Question: I am getting icon prop and passing it to styled function to create a stylized icon based on it
'''
const IconComponent = ({ isActive, icon }) => {
const StyledIcons = styled(icon)'
fill: #1f6ed4;
& path {
fill: ${(props) => (props.isActive ? '#1F6ED4' : '#232323')};
}
'
return <StyledIcons isActive={isActive} />
}
'''
, but I am getting warnings like below:

Is there any other way to create my 'StyledIcons' component
and at the same time receive the icon prop ?
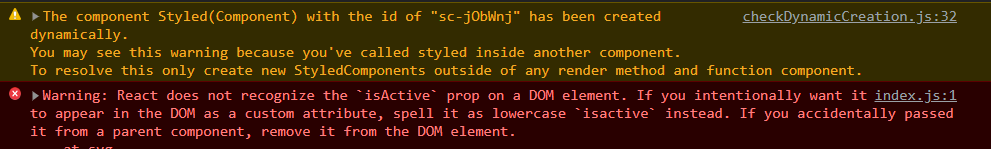
Answer: You must move your 'StyledIcons' outside the 'IconComponent' component and use the <URL> to pass your 'icon' component:
'''
const StyledIcons = styled.svg'
fill: #1f6ed4;
& path {
fill: ${(props) => (props.isActive ? '#1F6ED4' : '#232323')};
}
'
const IconComponent = ({ isActive, icon }) => {
return <StyledIcons as={icon} isActive={isActive} />
};
'''
Working example
<URL>
And if you don't have control over the 'icon' prop and want to avoid the second warning
> Warning: React does not recognize the 'isActive' prop on a DOM element...
you can prefix the 'isActive' prop with a dollar sign ($), turning it into a <URL>:
'''
const StyledIcons = styled.svg'
fill: #1f6ed4;
& path {
fill: ${(props) => (props.$isActive ? "#1F6ED4" : "#232323")};
}
';
const IconComponent = ({ isActive, icon }) => {
return <StyledIcons as={icon} $isActive={isActive} />;
};
'''